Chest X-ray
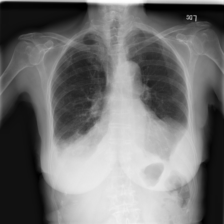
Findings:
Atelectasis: positive
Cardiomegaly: negative
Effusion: positive
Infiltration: positive
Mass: negative
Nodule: negative
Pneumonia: negative
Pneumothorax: negative
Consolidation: negative
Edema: negative
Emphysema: negative
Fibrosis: negative
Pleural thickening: negative
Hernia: negative